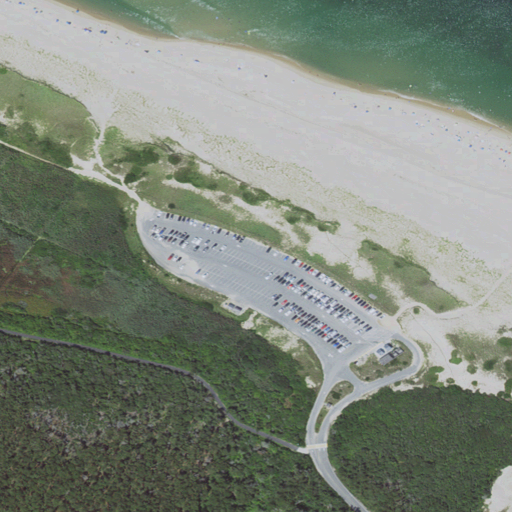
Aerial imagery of beach in Massachusetts named Head of the Meadow Beach containing barren land, herbaceous wetlands, evergreen forest, open water, grassland, medium intensity development, low intensity development, woody wetlands, high intensity development, and open development